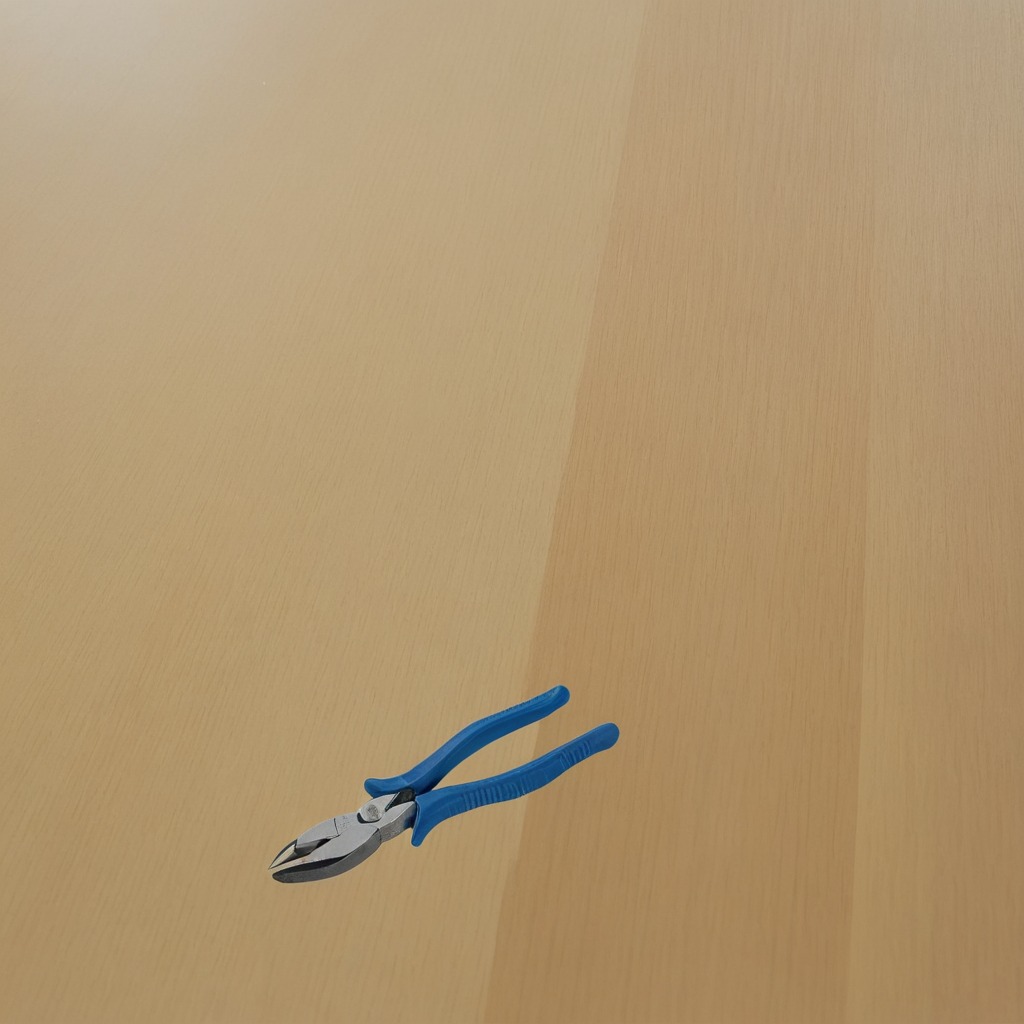
A plier is lying on the plywood surface in a paint workshop lit by afternoon window light.